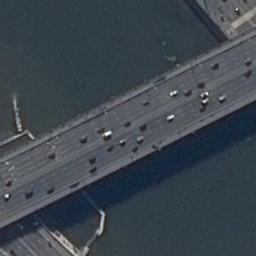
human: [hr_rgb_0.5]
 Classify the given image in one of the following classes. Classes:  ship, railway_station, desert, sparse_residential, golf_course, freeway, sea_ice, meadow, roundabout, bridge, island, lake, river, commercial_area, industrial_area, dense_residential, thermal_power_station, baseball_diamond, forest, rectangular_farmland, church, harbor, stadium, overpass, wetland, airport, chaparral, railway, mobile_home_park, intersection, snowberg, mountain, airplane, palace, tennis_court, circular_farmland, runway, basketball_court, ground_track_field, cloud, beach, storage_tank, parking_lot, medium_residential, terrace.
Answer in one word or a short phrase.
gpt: bridge